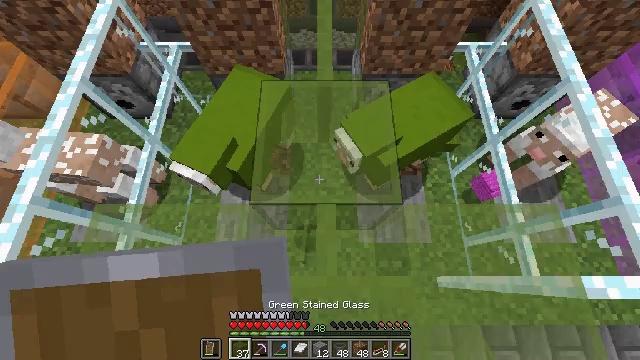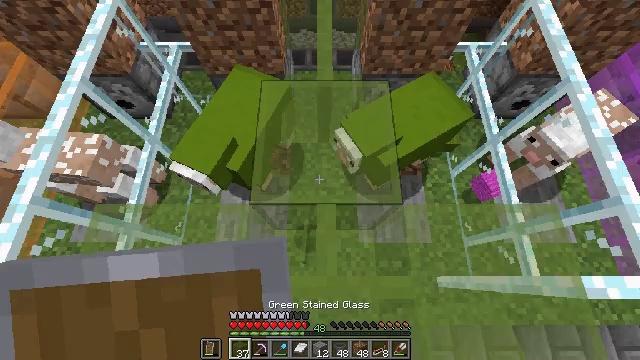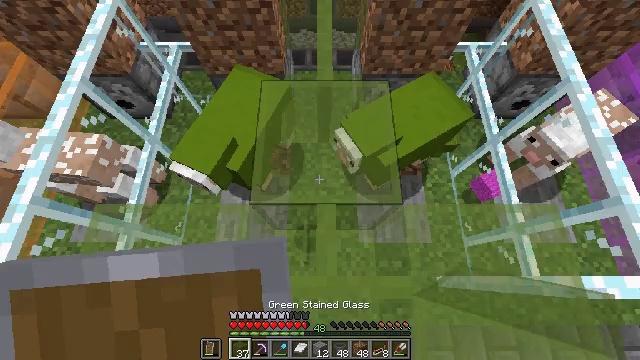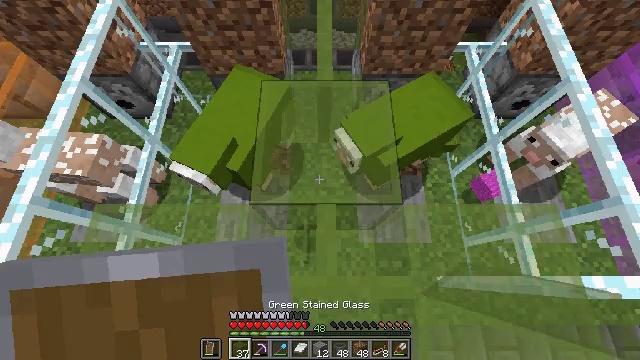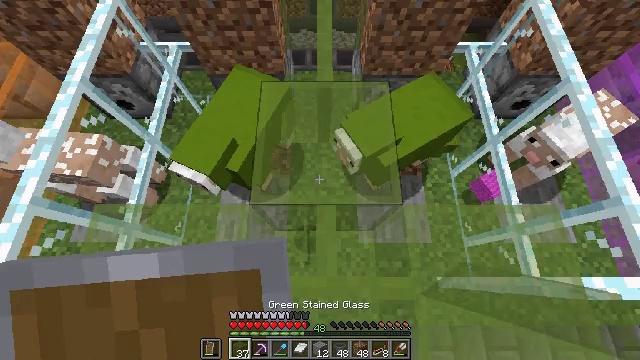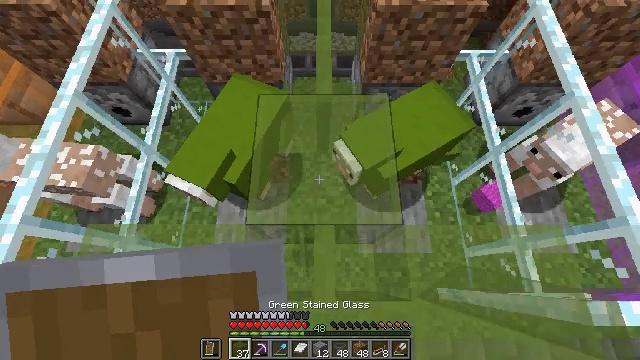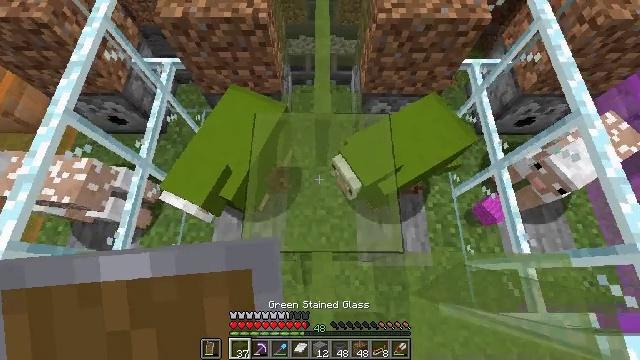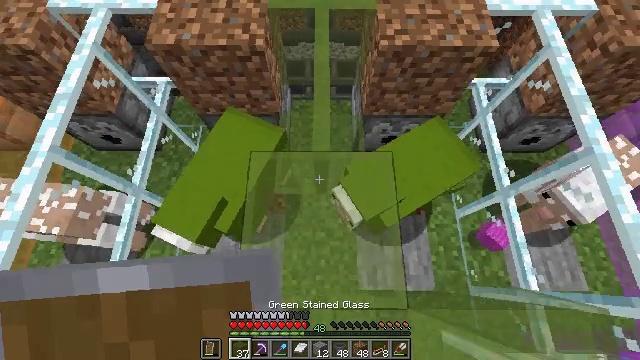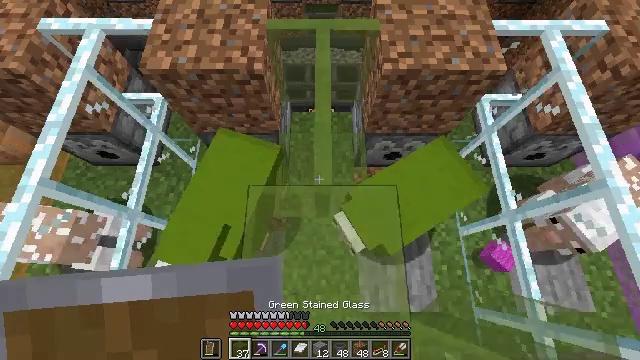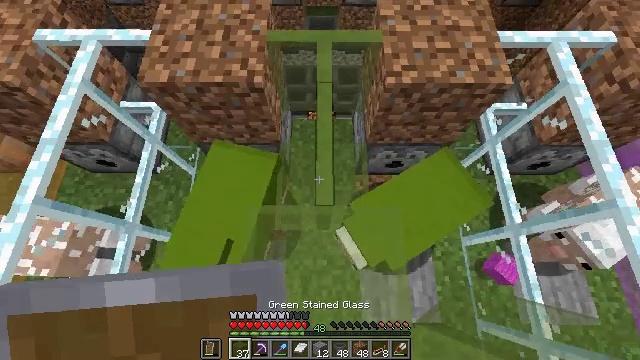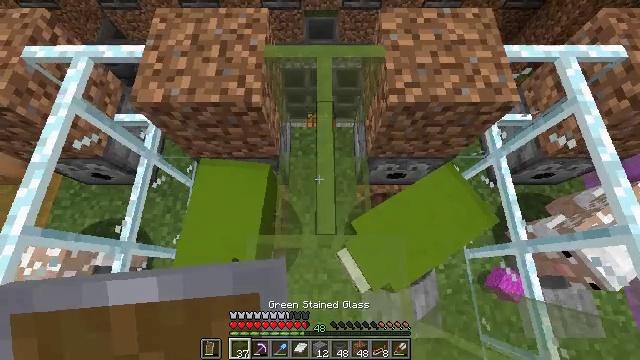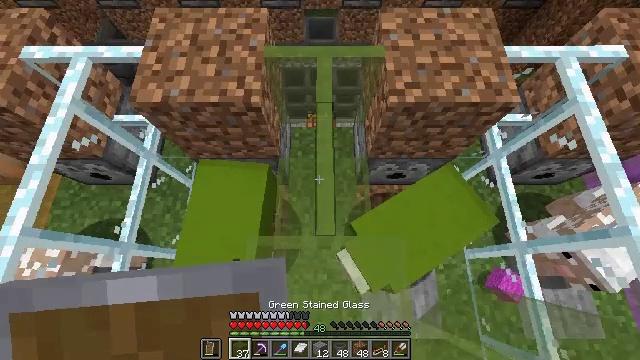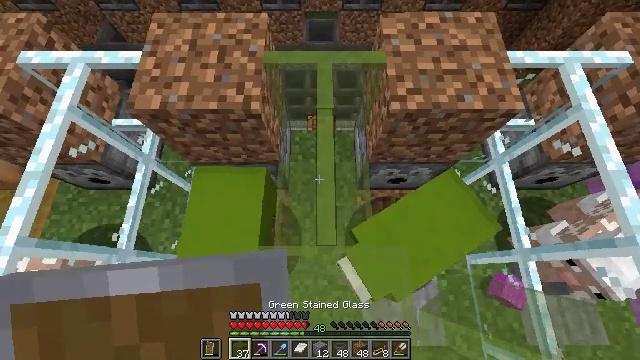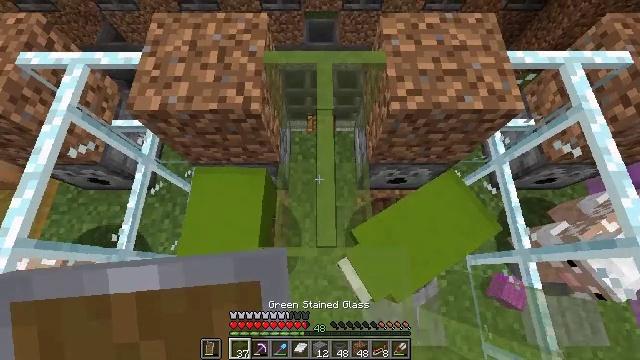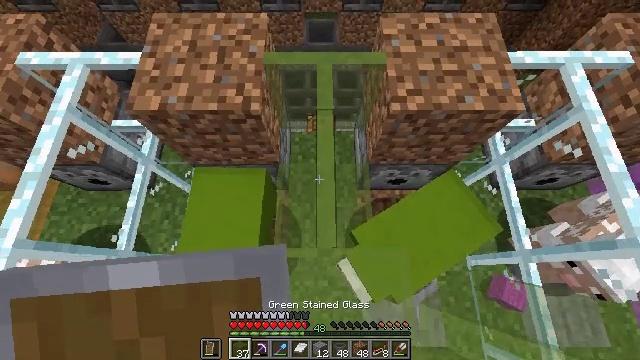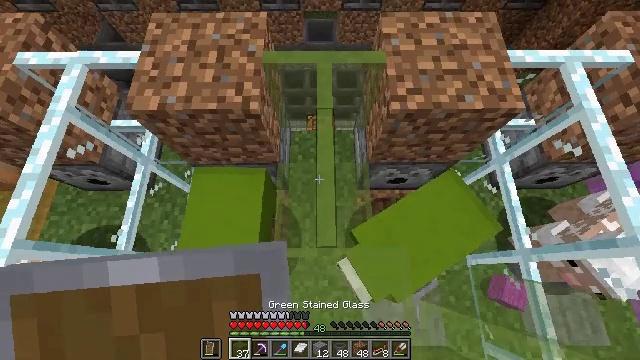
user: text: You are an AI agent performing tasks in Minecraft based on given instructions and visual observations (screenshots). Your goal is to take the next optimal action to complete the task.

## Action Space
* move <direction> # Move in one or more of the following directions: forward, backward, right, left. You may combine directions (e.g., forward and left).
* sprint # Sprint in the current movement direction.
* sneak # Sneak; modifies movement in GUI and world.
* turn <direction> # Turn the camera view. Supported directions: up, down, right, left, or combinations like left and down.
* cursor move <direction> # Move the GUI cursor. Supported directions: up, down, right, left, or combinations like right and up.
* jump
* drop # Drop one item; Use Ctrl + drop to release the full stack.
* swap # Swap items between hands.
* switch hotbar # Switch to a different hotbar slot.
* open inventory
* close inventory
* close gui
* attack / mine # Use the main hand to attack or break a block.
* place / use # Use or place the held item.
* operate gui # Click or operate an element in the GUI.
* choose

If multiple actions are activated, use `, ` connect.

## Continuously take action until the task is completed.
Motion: motion action
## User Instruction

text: Attack the green stained glass pane to break it.
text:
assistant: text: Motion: no_op
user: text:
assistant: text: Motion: no_op
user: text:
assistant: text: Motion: no_op
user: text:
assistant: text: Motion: move forward
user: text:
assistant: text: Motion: move forward
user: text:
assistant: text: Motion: move forward
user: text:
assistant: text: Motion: move forward
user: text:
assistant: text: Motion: move forward
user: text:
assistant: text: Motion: move forward
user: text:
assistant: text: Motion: no_op
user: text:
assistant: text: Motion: no_op
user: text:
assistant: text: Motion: no_op
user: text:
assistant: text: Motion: no_op
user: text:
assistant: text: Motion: no_op
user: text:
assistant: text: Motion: no_op
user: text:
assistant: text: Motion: no_op
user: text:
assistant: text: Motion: no_op
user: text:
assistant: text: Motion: no_op
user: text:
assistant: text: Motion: no_op
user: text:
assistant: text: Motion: no_op
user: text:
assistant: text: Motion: turn down
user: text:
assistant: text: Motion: no_op
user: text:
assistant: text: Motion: no_op
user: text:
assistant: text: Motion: no_op
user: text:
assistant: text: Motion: attack / mine
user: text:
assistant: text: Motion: attack / mine
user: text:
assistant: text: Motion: attack / mine
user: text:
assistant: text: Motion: attack / mine
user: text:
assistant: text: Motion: attack / mine
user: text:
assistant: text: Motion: attack / mine